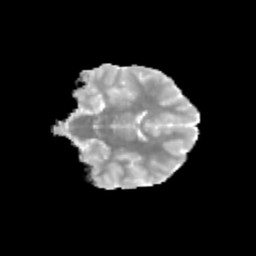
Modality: MD
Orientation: coronal
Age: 12
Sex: female
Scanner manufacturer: siemens
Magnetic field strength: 3 T
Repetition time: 3.8 s
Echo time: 0.07 s